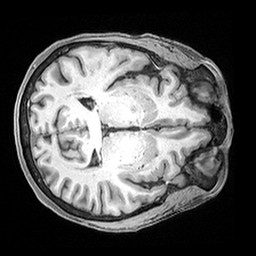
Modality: T1w
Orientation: axial
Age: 63
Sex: female
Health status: healthy
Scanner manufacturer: siemens
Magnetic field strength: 3 T
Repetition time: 2.4 s
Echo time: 0.00217 s